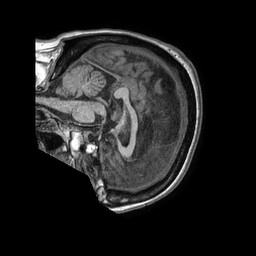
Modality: T1w
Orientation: sagittal
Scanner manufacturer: philips
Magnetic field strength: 1.5 T
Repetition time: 0.007796 s
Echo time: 0.00363 s